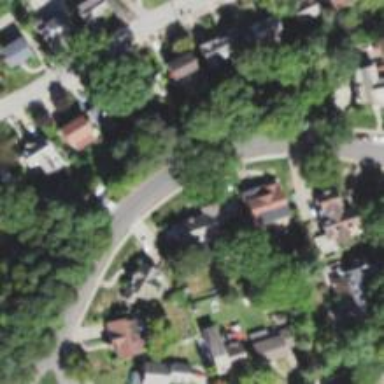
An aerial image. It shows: Residential road with sidewalk on the left.